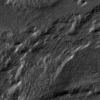
Label: not_dusty